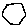
Label: hexagon